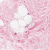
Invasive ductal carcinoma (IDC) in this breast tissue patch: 0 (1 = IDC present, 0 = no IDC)